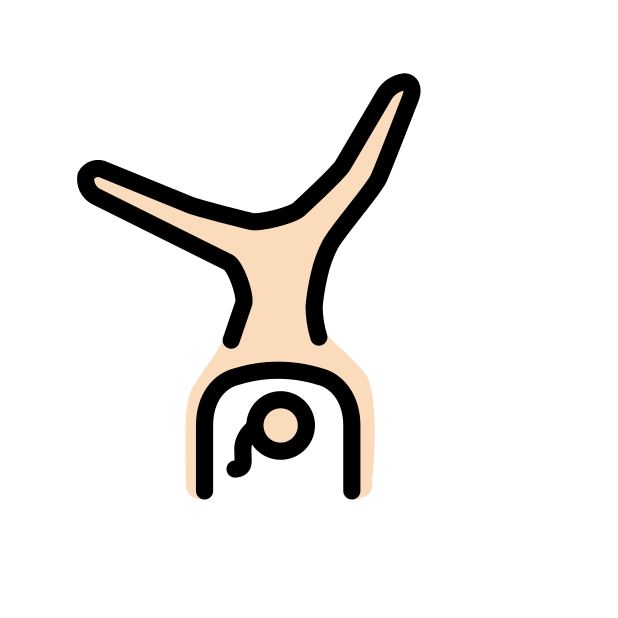
woman cartwheeling: light skin tone